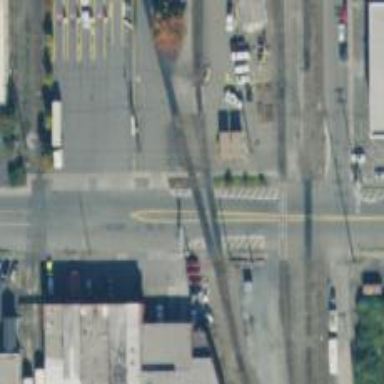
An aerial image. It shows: Railway crossing.